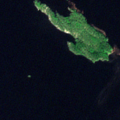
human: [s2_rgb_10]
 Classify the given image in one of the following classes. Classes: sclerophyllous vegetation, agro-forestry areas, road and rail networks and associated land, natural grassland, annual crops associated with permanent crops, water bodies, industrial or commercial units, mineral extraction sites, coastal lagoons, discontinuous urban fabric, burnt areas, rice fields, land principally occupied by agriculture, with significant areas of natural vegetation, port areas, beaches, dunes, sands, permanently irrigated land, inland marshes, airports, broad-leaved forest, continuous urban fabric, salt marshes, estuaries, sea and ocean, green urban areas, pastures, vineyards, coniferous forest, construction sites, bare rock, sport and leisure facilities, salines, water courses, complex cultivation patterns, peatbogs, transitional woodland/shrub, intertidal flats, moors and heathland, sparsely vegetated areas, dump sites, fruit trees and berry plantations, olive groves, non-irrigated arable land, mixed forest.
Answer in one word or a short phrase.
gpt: water bodies